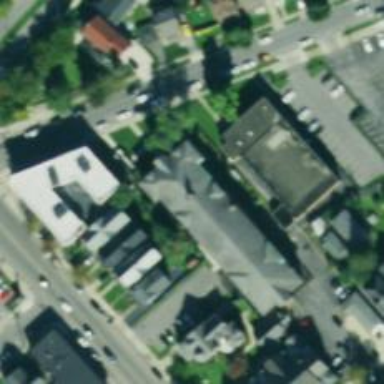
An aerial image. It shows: Historic school.